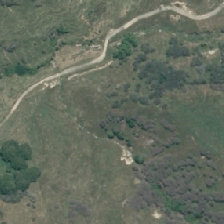
Land cover: indigenous_forest